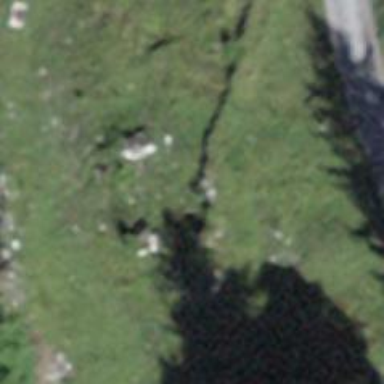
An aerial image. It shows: Dry stone wall barrier.